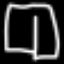
Label: pants